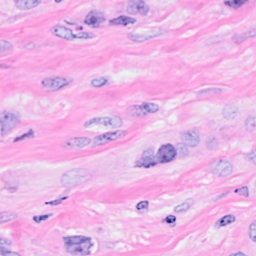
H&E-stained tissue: Breast